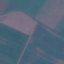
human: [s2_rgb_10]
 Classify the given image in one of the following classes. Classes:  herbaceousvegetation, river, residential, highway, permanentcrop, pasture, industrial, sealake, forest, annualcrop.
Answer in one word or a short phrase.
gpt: AnnualCrop